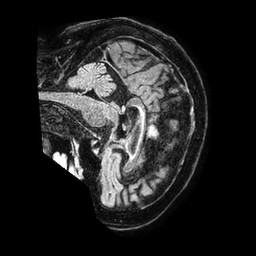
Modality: FLAIR
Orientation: sagittal
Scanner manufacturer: philips
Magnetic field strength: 1.5 T
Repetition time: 4.8 s
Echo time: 0.3 s